Question: I am trying to learn about the Spring framework for Java and I am not sure where about's I am supposed to put the applicationContext.xml file for configuring the spring beans. My directory structure is as follows:

Do I put in .settings? Or should it be put at the top level within springapp?
Thanks for the help.
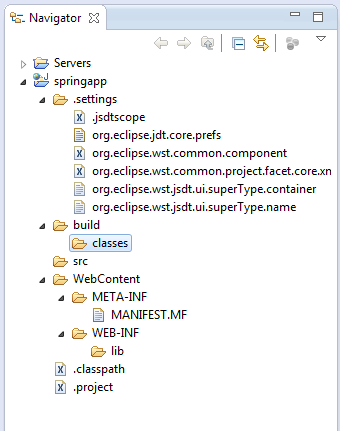
Answer: Put into directory 'WebContent/WEB-INF'.
'WEB-INF' This is good, because your 'applicationContext.xml' shouldn't be accessible from web.
Other good options are 'WebContent/WEB-INF/classes' or just 'src' (both are equal).
Files and folders with '.' contains Eclipse configuration files, they are internal for Eclipse - do not use them.